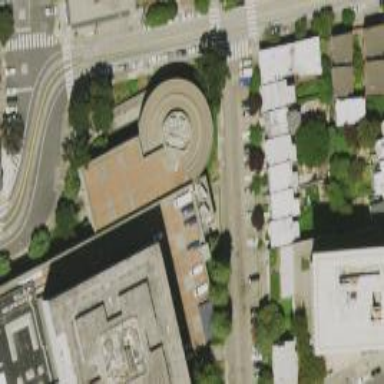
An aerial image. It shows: Rooftop parking area.